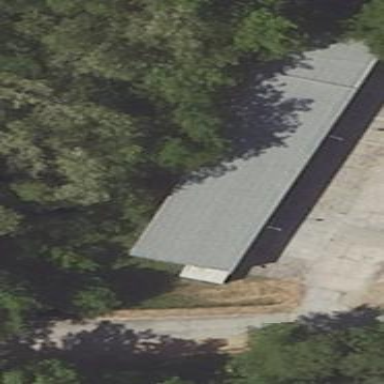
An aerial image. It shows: Group of garages.